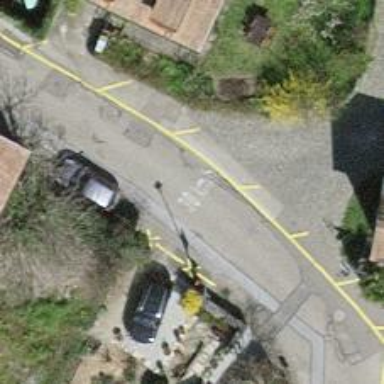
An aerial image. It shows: Residential road with cobblestone surface.